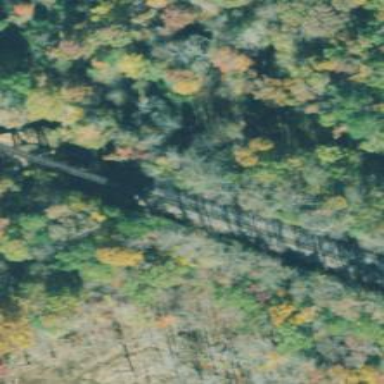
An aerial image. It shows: Bridge over railway line.